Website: home-depot
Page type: billing-address
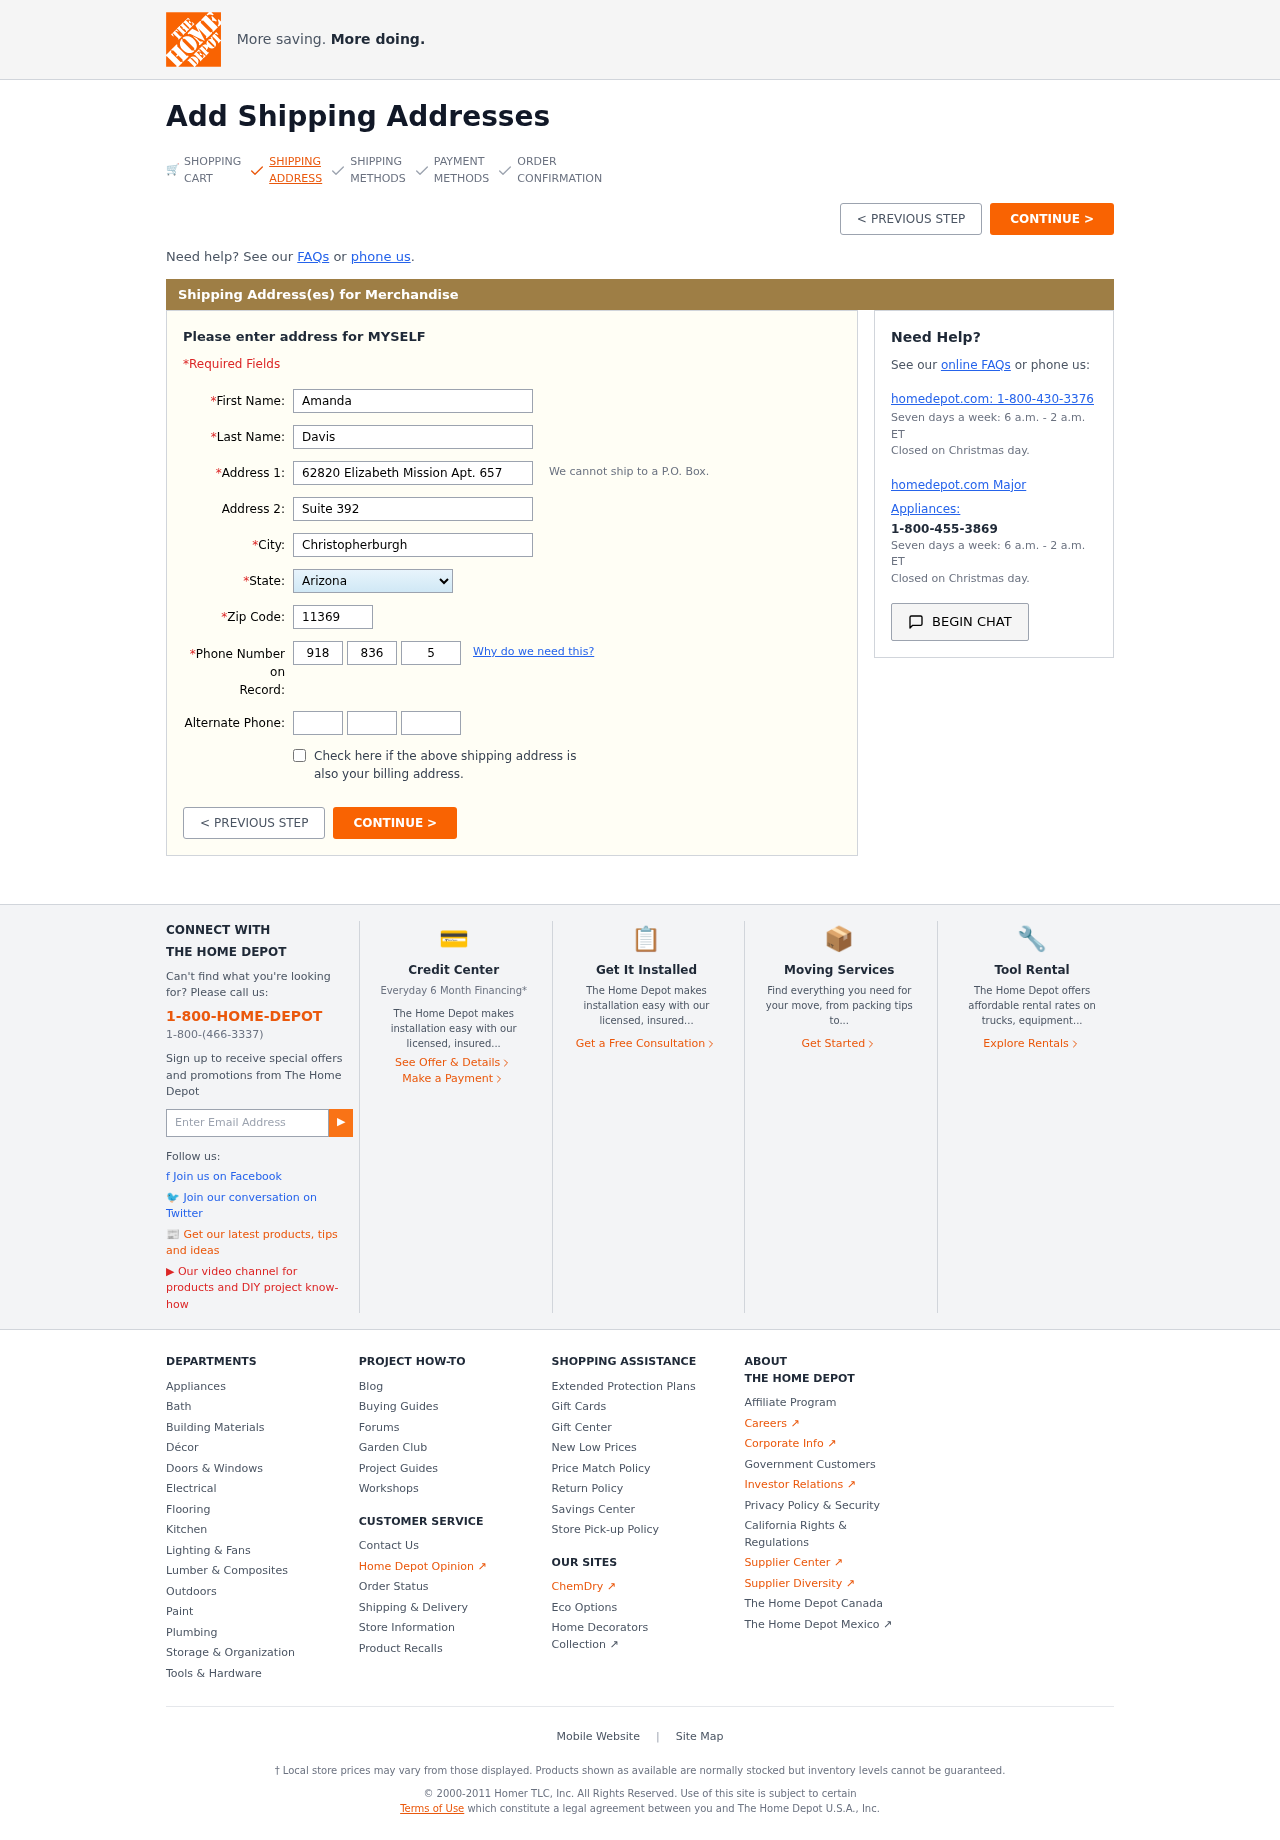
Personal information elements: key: PII_STATE
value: Arizona
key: PII_FIRSTNAME
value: Amanda
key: PII_LASTNAME
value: Davis
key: PII_STREET
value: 62820 Elizabeth Mission Apt. 657
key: PII_STREET2
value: Suite 392
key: PII_CITY
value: Christopherburgh
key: PII_POSTCODE
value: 11369
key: PII_PHONE_AREA
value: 918
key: PII_PHONE_PREFIX
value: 836
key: PII_PHONE_LINE
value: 5939
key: PII_PHONE_ALT_AREA
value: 807
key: PII_PHONE_ALT_PREFIX
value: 404
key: PII_PHONE_ALT_LINE
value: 0162